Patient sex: M
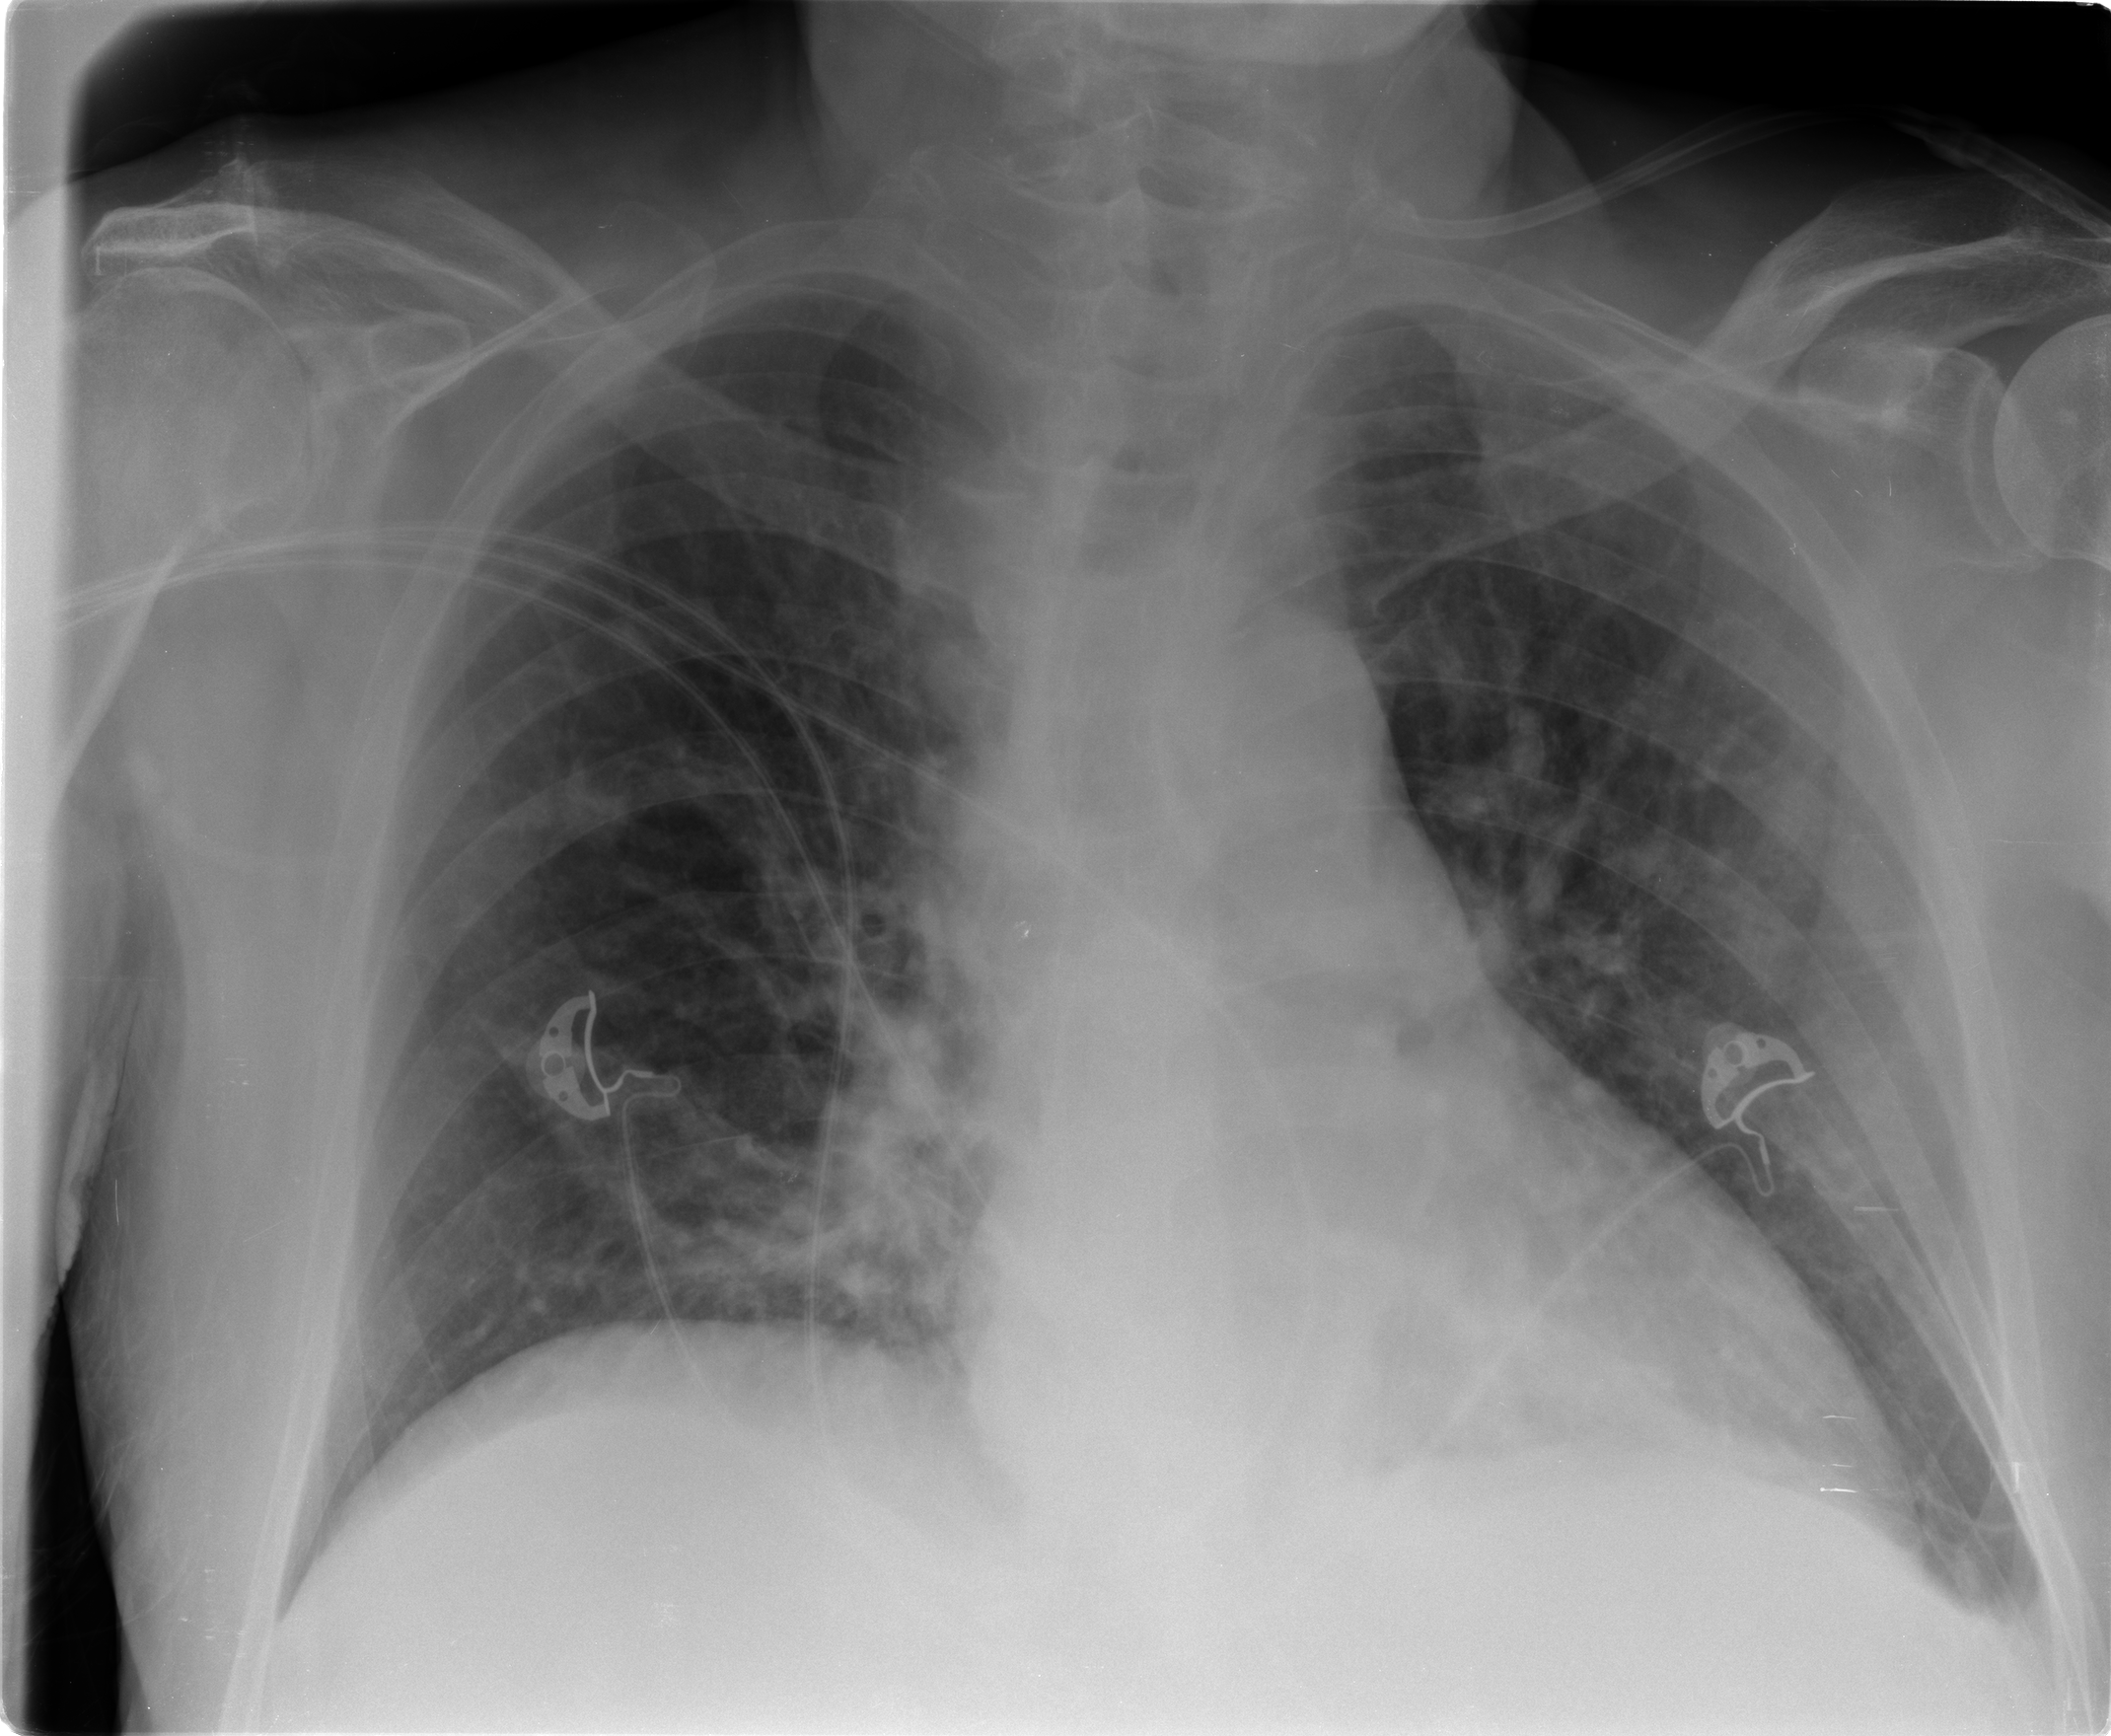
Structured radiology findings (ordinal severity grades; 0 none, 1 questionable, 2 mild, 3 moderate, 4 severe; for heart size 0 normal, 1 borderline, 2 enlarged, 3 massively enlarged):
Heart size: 0
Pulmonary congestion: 0
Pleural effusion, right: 0
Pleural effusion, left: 2
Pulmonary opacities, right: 0
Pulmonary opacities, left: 0
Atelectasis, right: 2
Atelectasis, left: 2